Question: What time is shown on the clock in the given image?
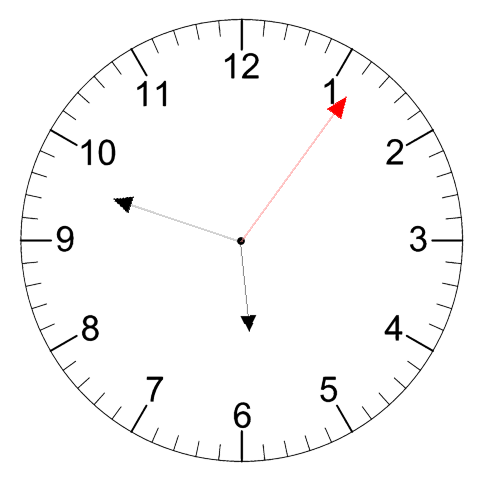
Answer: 05:48:06